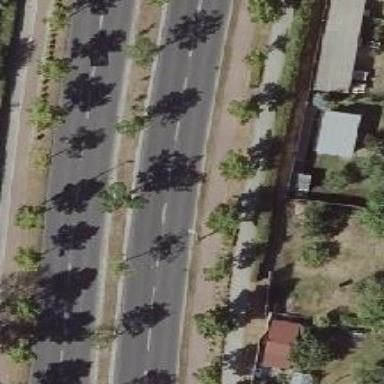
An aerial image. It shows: Avenue lined with broadleaved deciduous trees.